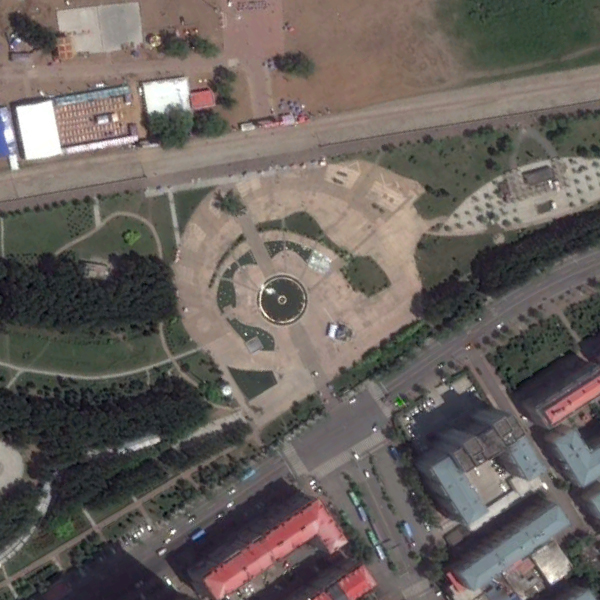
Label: Square